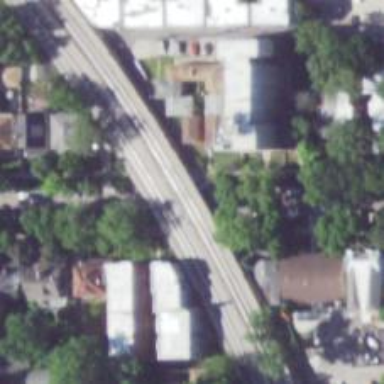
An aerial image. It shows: Bridge with electrified rail.